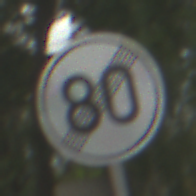
Verkehrszeichen: EndeGeschwindigkeit80
Umgebung: Outdoor, Suburban
Tageszeit: MorningAfternoon
Wetter: PartlyCloudy
Licht: Natural
Jahreszeit: NotSpecified
Kontrast: LowContrast